Aerial crown-view tile of a tropical tree (Barro Colorado Island, Panama), acquired 20250512:
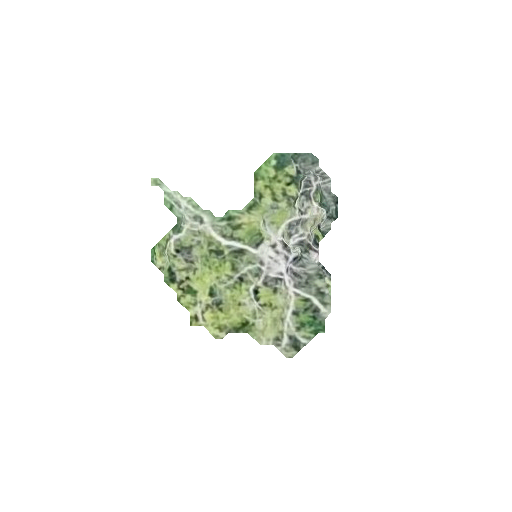
Species: Cordia alliodora
GBIF accepted scientific name: Cordia alliodora
Crown area: 35.474 m²